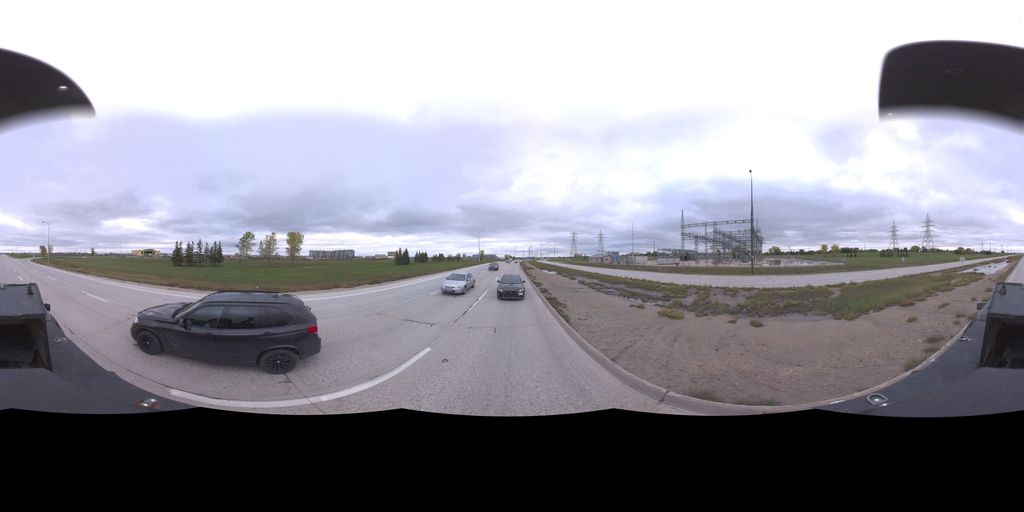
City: winnipeg